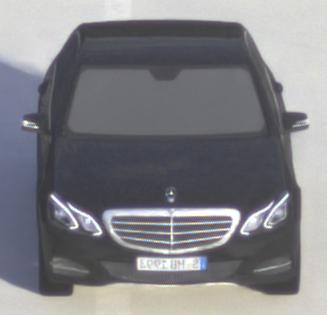
Make: Mercedes-Benz
Model: E 200
Detailed model: E-Class (212) Limousine
Model produced from: 2013/04
Model produced until: 2015/10
Doors: 4
Color: black
Road condition: dry road
Daytime: morning or afternoon
Contrast: medium contrast